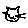
Label: cat